Question: So, I need to make a repeating hexagonal pattern, using CSS. If images are needed, I can go there, but I'd prefer to just use CSS if possible.
Here's an idea of what I'm trying to create:

Basically, I just need a way to create the hexagonal shapes, and then overlay text/images on top of them. I don't have much code yet, because I'm not really sure where to start. The problem is, I could just use '<div>'s in the shape of a hexagon like shown in (<URL>, but then they wouldn't be connecting. I could use a repeating hexagon pattern, but then I wouldn't be able to specify the exact location of the text or images I need in specific shapes. Thanks for any help in advance.
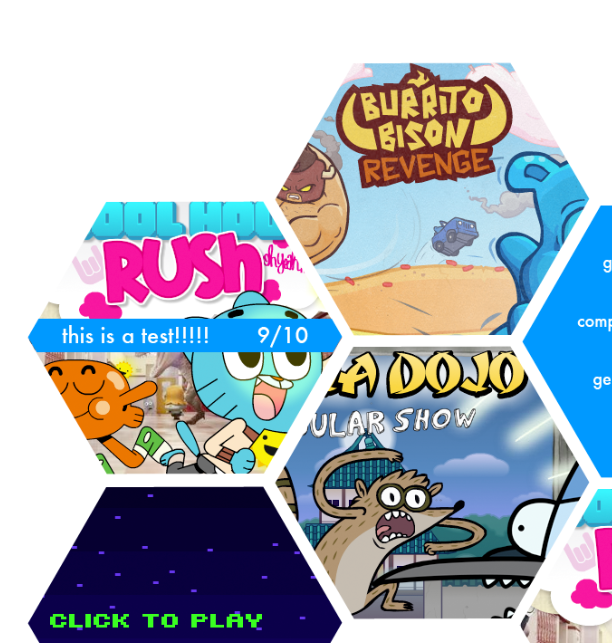
Answer: (Though Ana's answer came in months after mine, probably using mine as a base to "think from", the fact that she was able to come up with a method using a single 'div' is worth promoting, so <URL>
This was a truly amazing question. Thank you for asking it. The great thing is the fact that:
## This Fiddle Proves You Can Do It!
<URL>.
The idea came to me almost instantly after reading your question, but took some time to implement. I originally tried getting a single "hex" with a single 'div' and just pseudo elements, but as best I could tell, there was no way to just rotate the 'background-image' (which I needed), so I had to add some extra 'div' elements to get the right/left sides of the hex, so that I could then use the pseudo elements as a means of 'background-image' rotation.
I tested in IE9, FF, and Chrome. Theoretically any browser supporting CSS3 'transform' it should work in.
I have some time now to post some code explanation, so here goes:
First, hexagons are defined by 30/60 degree relationships and trigonometry, so those will be the key angles involved. Second, we start with a "row" for the hex grid to reside in. The HTML is defined as (the extra 'div' elements help build the hex):
'''
<div class="hexrow">
<div>
<span>First Hex Text</span>
<div></div>
<div></div>
</div>
<div>
<span>Second Hex Text</span>
<div></div>
<div></div>
</div>
<div>
<span>Third Hex Text</span>
<div></div>
<div></div>
</div>
</div>
'''
We are going to use 'inline-block' for the hexagon 'display', but we don't want them to accidentally wrap to the next line and ruin the grid, so 'white-space: nowrap' solves that issue. The 'margin' on this row is going to depend on how much space you want between hex's, and some experimentation may be needed to get what you want.
'''
.hexrow {
white-space: nowrap;
/*right/left margin set at (( width of child div x sin(30) ) / 2)
makes a fairly tight fit;
a 3px bottom seems to match*/
margin: 0 25px 3px;
}
'''
Using the immediate children of the '.hexrow' which are just 'div' elements, we form the basis for the hex shape. The 'width' will drive the horizontal of the top of the hex, the 'height' is derived from that number since all the sides are equal length on a regular hexagon. Again, margin is going to depend on spacing, but this is where the "overlap" of the individual hexagons is going to occur to make the grid look occur. The 'background-image' is defined once, right here. The shift left on it is to accommodate at least the added width for the left side of the hex. Assuming you want centered text, the 'text-align' handles the horizontal (of course) but the 'line-height' that matches the 'height' is going to allow for a vertical centering.
'''
.hexrow > div {
width: 100px;
height: 173.2px; /* ( width x cos(30) ) x 2 */
/* For margin:
right/left = ( width x sin(30) ) makes no overlap
right/left = (( width x sin(30) ) / 2) leaves a narrow separation
*/
margin: 0 25px;
position: relative;
background-image: url(http://i.imgur.com/w5tV4.jpg);
background-position: -50px 0; /* -left position -1 x width x sin(30) */
background-repeat: no-repeat;
color: #ffffff;
text-align: center;
line-height: 173.2px; /*equals height*/
display: inline-block;
}
'''
Each number hex we are going to shift down in relation to the "row" and each shift up. The shift calculation ( width x cos(30) / 2 ) is also the same as (height / 4).
'''
.hexrow > div:nth-child(odd) {
top: 43.3px; /* ( width x cos(30) / 2 ) */
}
.hexrow > div:nth-child(even) {
top: -44.8px; /* -1 x( ( width x cos(30) / 2) + (hexrow bottom margin / 2)) */
}
'''
We are using 2 child 'div' elements to create the "wings" of the hex. They are sized the same as the main hex rectangle, and then rotated, and pushed "below" the main hex. 'Background-image' is inherited so that the image is the same (of course), because the image in the "wings" is going to be "lined up" to that in the main rectangle. The pseudo elements are used to generate the images, because they need to be "rerotated" back to horizontal (since we rotated the parent 'div' of them to create the "wings").
The ':before' of the first will translate its background the width of the negative amount equal to the main portion of the hex plus the original background shift of the main hex. The ':before' of the second will change the origin point of the translation and will shift the main width on the x-axis, and half the height on the y-axis.
'''
.hexrow > div > div:first-of-type {
position: absolute;
width: 100%;
height: 100%;
top: 0;
left: 0;
z-index: -1;
overflow: hidden;
background-image: inherit;
-ms-transform:rotate(60deg); /* IE 9 */
-moz-transform:rotate(60deg); /* Firefox */
-webkit-transform:rotate(60deg); /* Safari and Chrome */
-o-transform:rotate(60deg); /* Opera */
transform:rotate(60deg);
}
.hexrow > div > div:first-of-type:before {
content: '';
position: absolute;
width: 200px; /* width of main + margin sizing */
height: 100%;
background-image: inherit;
background-position: top left;
background-repeat: no-repeat;
bottom: 0;
left: 0;
z-index: 1;
-ms-transform:rotate(-60deg) translate(-150px, 0); /* IE 9 */
-moz-transform:rotate(-60deg) translate(-150px, 0); /* Firefox */
-webkit-transform:rotate(-60deg) translate(-150px, 0); /* Safari and Chrome */
-o-transform:rotate(-60deg) translate(-150px, 0); /* Opera */
transform:rotate(-60deg) translate(-150px, 0);
-ms-transform-origin: 0 0; /* IE 9 */
-webkit-transform-origin: 0 0; /* Safari and Chrome */
-moz-transform-origin: 0 0; /* Firefox */
-o-transform-origin: 0 0; /* Opera */
transform-origin: 0 0;
}
.hexrow > div > div:last-of-type {
content: '';
position: absolute;
width: 100%;
height: 100%;
top: 0;
left: 0;
z-index: -2;
overflow: hidden;
background-image: inherit;
-ms-transform:rotate(-60deg); /* IE 9 */
-moz-transform:rotate(-60deg); /* Firefox */
-webkit-transform:rotate(-60deg); /* Safari and Chrome */
-o-transform:rotate(-60deg); /* Opera */
transform:rotate(-60deg);
}
.hexrow > div > div:last-of-type:before {
content: '';
position: absolute;
width: 200px; /* starting width + margin sizing */
height: 100%;
background-image: inherit;
background-position: top left;
background-repeat: no-repeat;
bottom: 0;
left: 0;
z-index: 1;
/*translate properties are initial width (100px) and half height (173.2 / 2 = 86.6) */
-ms-transform:rotate(60deg) translate(100px, 86.6px); /* IE 9 */
-moz-transform:rotate(60deg) translate(100px, 86.6px); /* Firefox */
-webkit-transform:rotate(60deg) translate(100px, 86.6px); /* Safari and Chrome */
-o-transform:rotate(60deg) translate(100px, 86.6px); /* Opera */
transform:rotate(60deg) translate(100px, 86.6px);
-ms-transform-origin: 100% 0; /* IE 9 */
-webkit-transform-origin: 100% 0; /* Safari and Chrome */
-moz-transform-origin: 100% 0; /* Firefox */
-o-transform-origin: 100% 0; /* Opera */
transform-origin: 100% 0;
}
'''
This 'span' houses your text. The 'line-height' is reset to make the lines of text normal, but the 'vertical-align: middle' works since the 'line-height' was larger on the parent. The 'white-space' is reset so it allows wrapping again. The left/right margin can be set to negative to allow the text to go into the "wings" of the hex.
'''
.hexrow > div > span {
display: inline-block;
margin: 0 -30px;
line-height: 1.1;
vertical-align: middle;
white-space: normal;
}
'''
You can individual target rows and cells in those rows to change images, or 'span' text settings, or opacity, or accommodate a larger image (to shift it to the place you want), etc. That is what the following do for the second row.
'''
.hexrow:nth-child(2) > div:nth-child(1) {
background-image: url(http://i.imgur.com/7Un8Y.jpg);
}
.hexrow:nth-child(2) > div:nth-child(1) > span {
/*change some other settings*/
margin: 0 -20px;
color: black;
font-size: .8em;
font-weight: bold;
}
.hexrow:nth-child(2) > div:nth-child(2) {
background-image: url(http://i.imgur.com/jeSPg.jpg);
}
.hexrow:nth-child(2) > div:nth-child(3) {
background-image: url(http://i.imgur.com/Jwmxm.jpg);
/*you can shift a large background image, but it can get complicated
best to keep the image as the total width (200px) and height (174px)
that the hex would be.
*/
background-position: -150px -120px;
opacity: .3;
color: black;
}
.hexrow:nth-child(2) > div:nth-child(3) > div:before {
/*you can shift a large background image, but it can get complicated
best to keep the image as the total width (200px) and height (174px)
that the hex would be.
*/
background-position: -100px -120px; /* the left shift is always less in the pseudo elements by the amount of the base shift */
}
.hexrow:nth-child(2) > div:nth-child(4) {
background-image: url(http://i.imgur.com/90EkV.jpg);
background-position: -350px -120px;
}
.hexrow:nth-child(2) > div:nth-child(4) > div:before {
background-position: -300px -120px;
}
'''